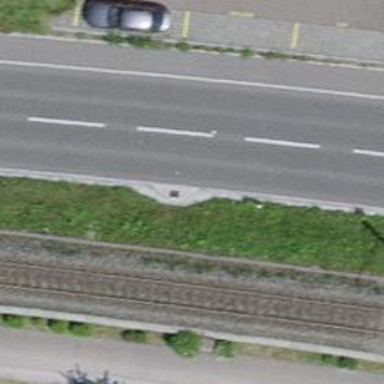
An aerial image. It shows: Primary road with asphalt surface.